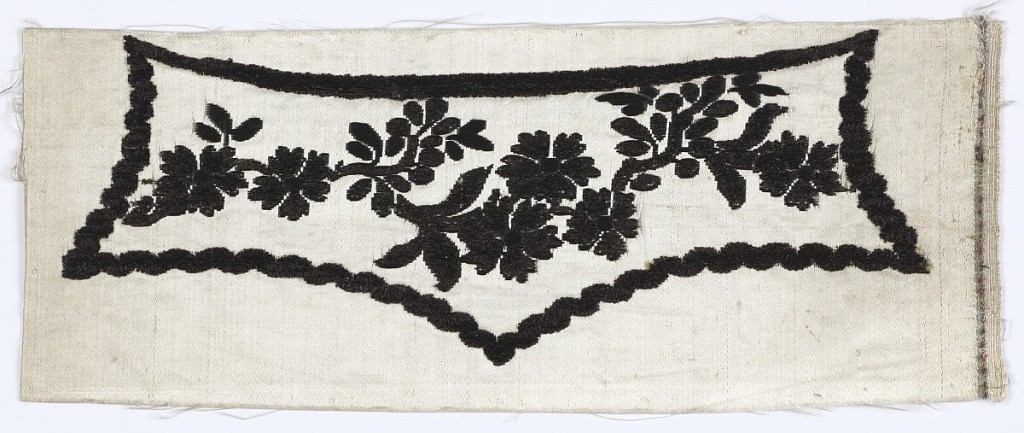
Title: Waistcoat pocket
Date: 18th century
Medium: silk Technique: cut supplementary warp pile (velvet) in a satin foundation
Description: Pocket flap with a black brocaded design of a floral garland on an off-white ground. Shape of pocket flap is outlined with a wavy line of cut black pile.